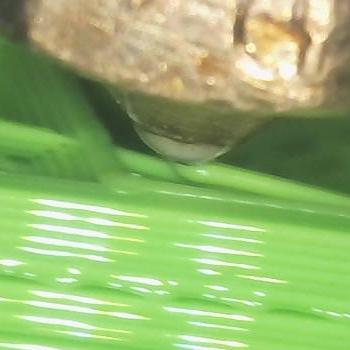
Flow rate: 105%